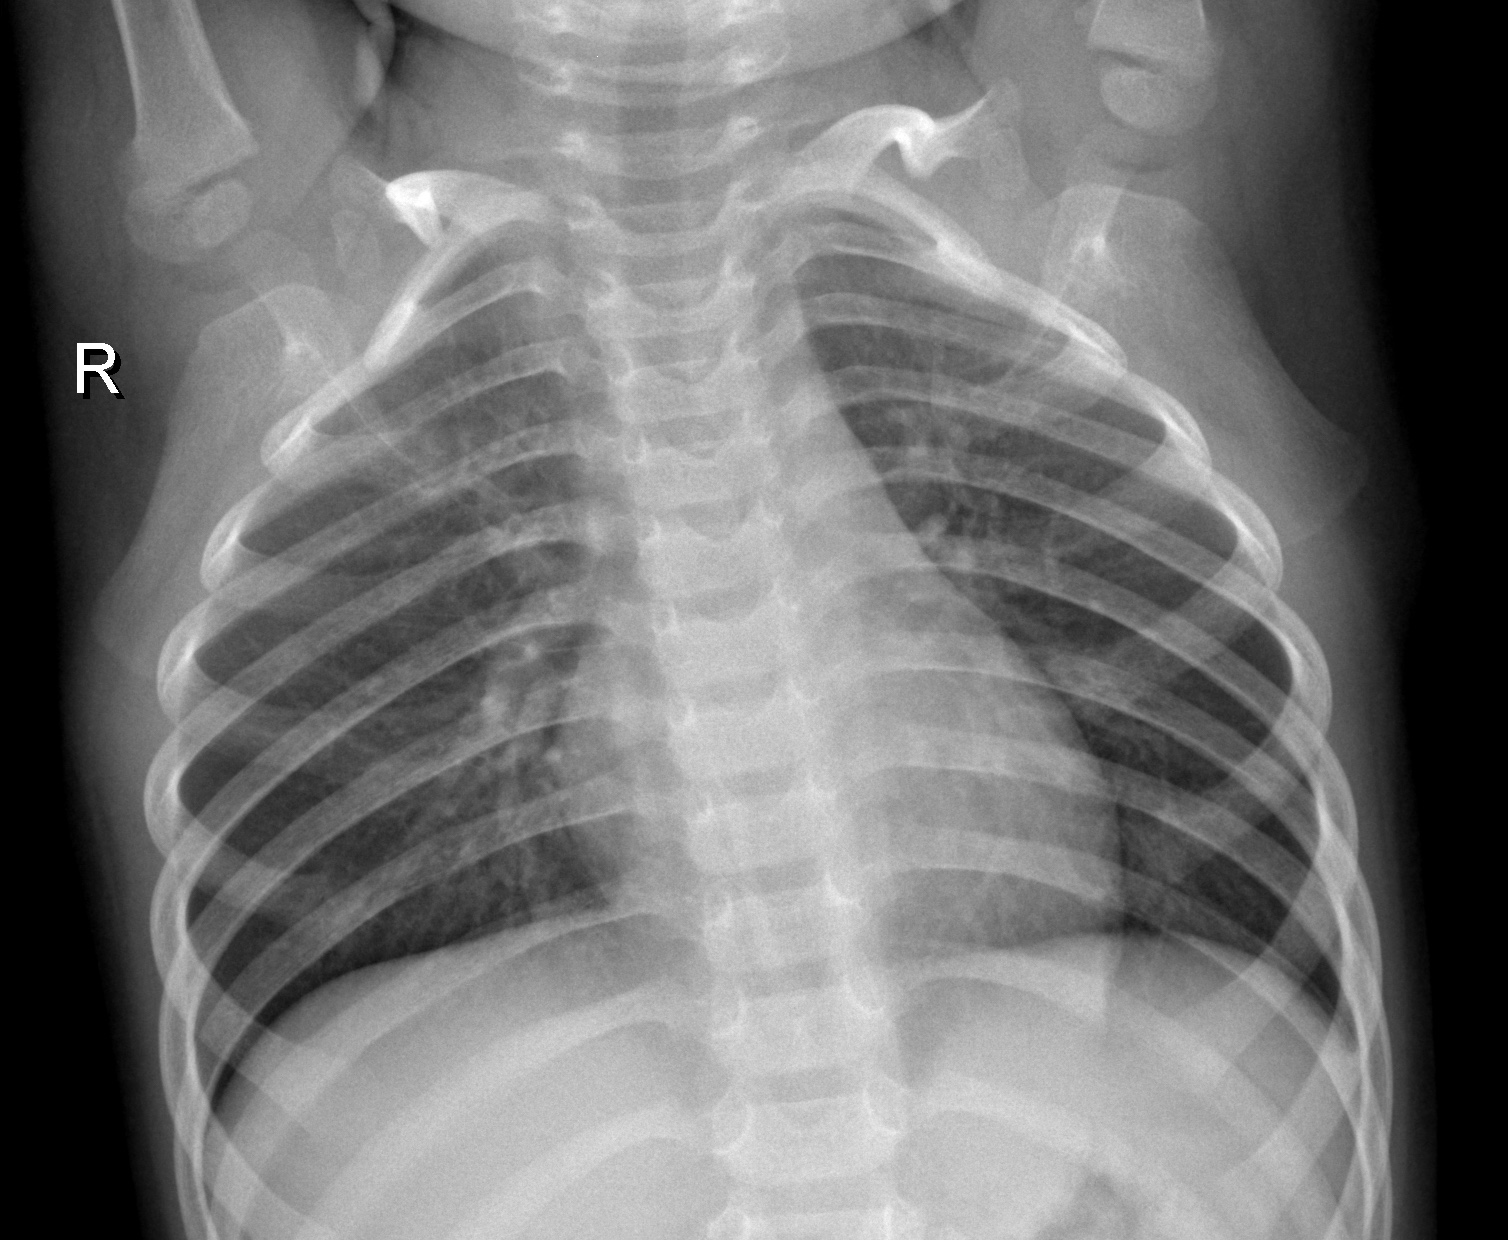
Diagnosis: NORMAL